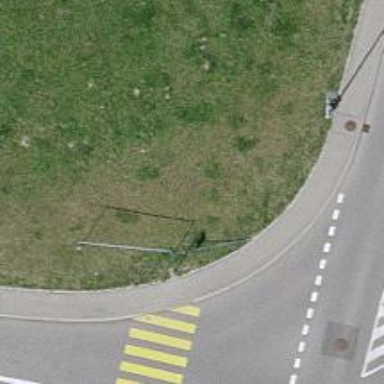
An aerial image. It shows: Bus stop with platform for public transport.